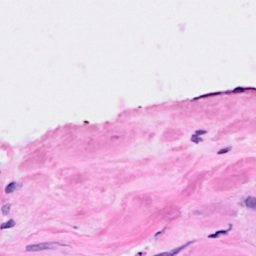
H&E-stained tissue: Breast